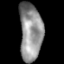
Tissue: lung
Cell type: Epithelial cells
Senescence score: 0.1963
Nuclear area (px): 1272
Mean DAPI intensity: 146.1